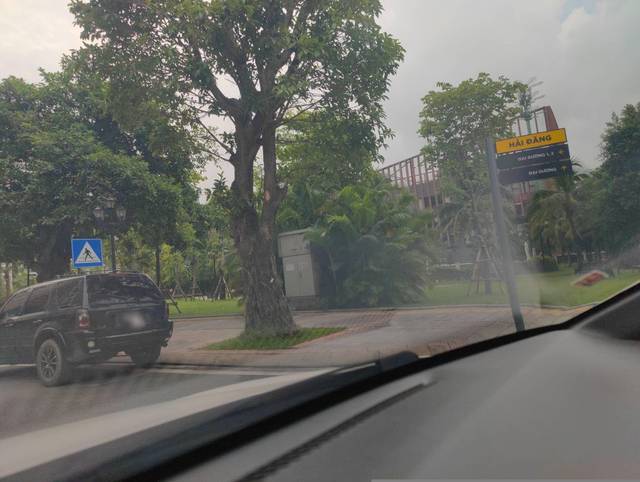
Region: Vietnam
Coordinates: 20.995, 105.939